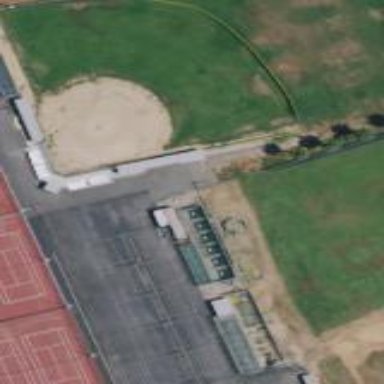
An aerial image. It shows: Baseball pitch for leisure land.